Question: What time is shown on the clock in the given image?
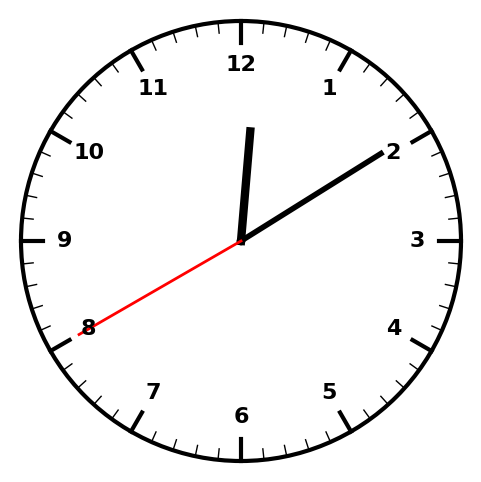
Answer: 12:09:40